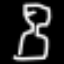
Label: hourglass